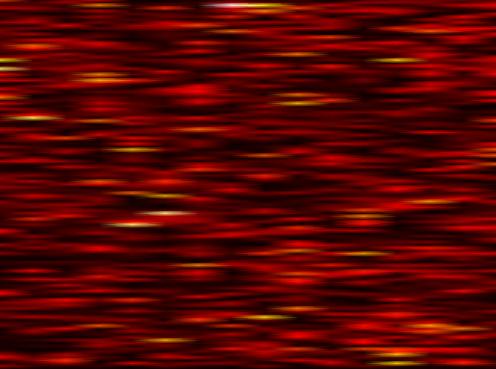
Label: WOLA